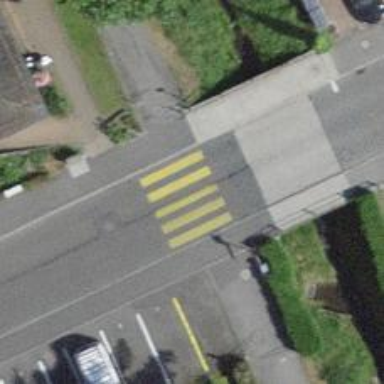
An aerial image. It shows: Footway with zebra crossing.